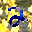
Label: 2